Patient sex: F
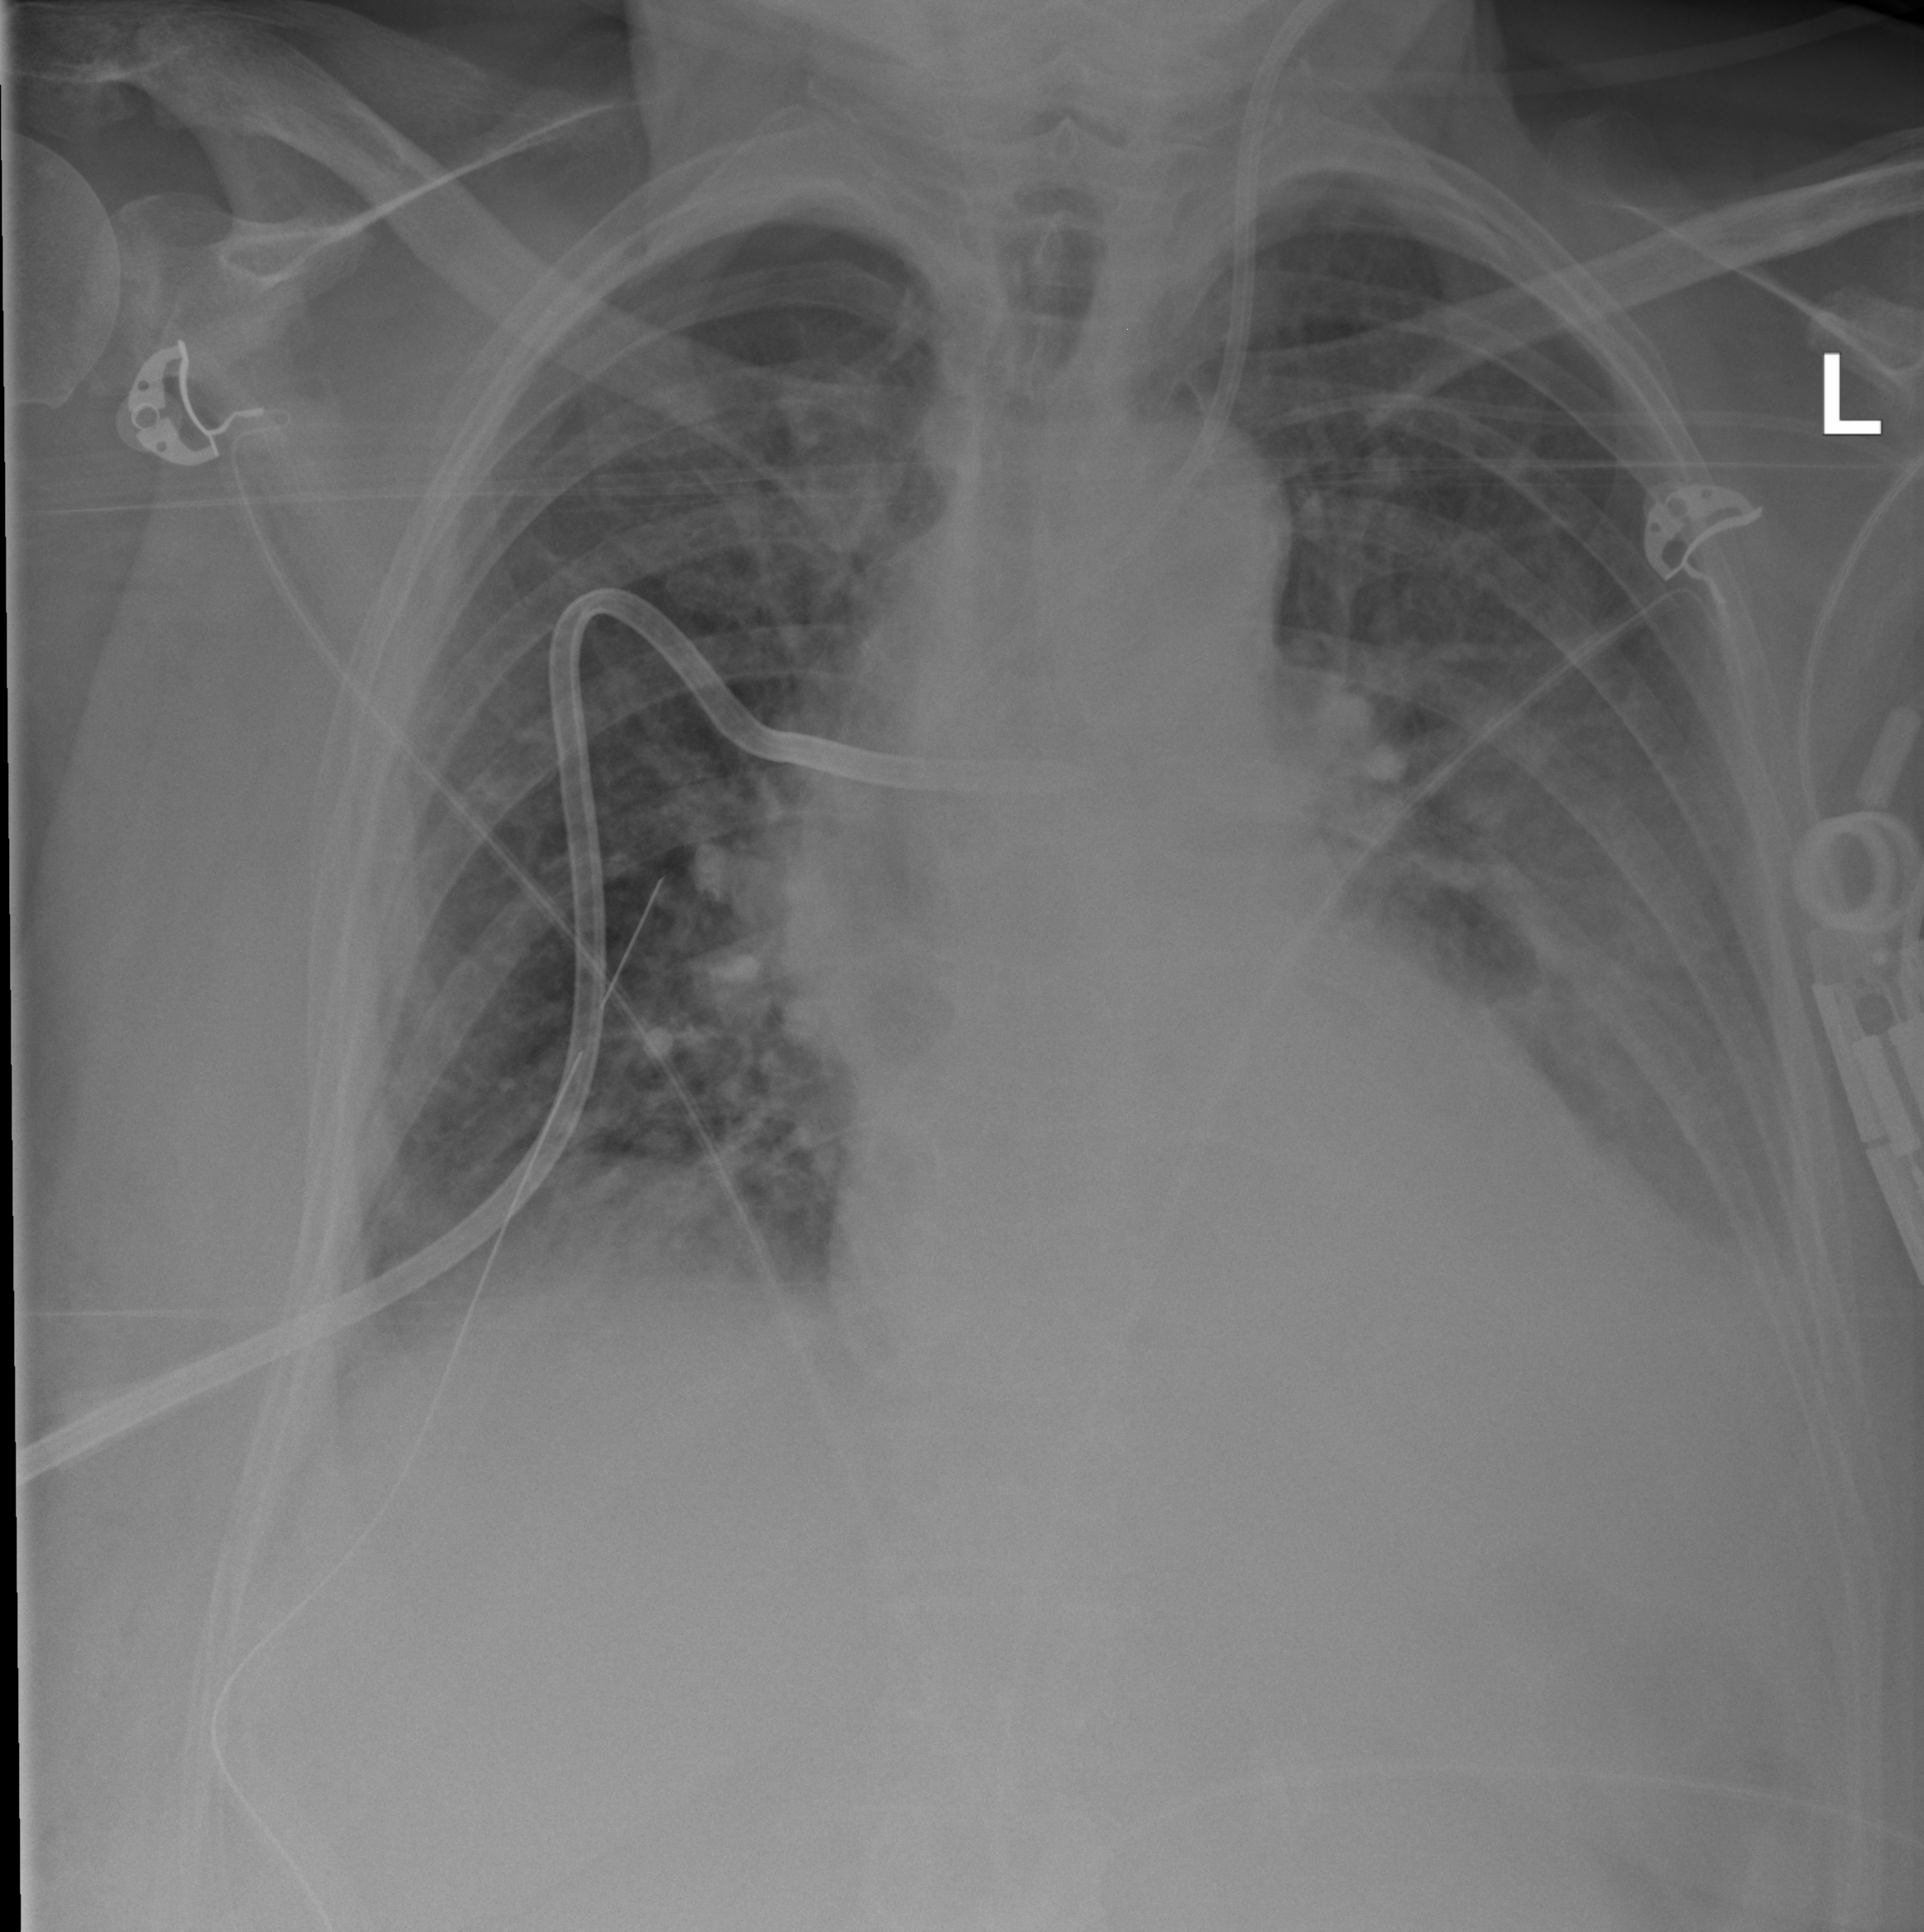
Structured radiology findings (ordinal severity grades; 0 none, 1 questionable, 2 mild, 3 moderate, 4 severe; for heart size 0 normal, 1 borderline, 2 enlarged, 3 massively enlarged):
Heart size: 1
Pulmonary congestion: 2
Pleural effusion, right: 2
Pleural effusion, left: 2
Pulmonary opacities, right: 2
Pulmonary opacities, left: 2
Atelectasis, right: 2
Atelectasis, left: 2